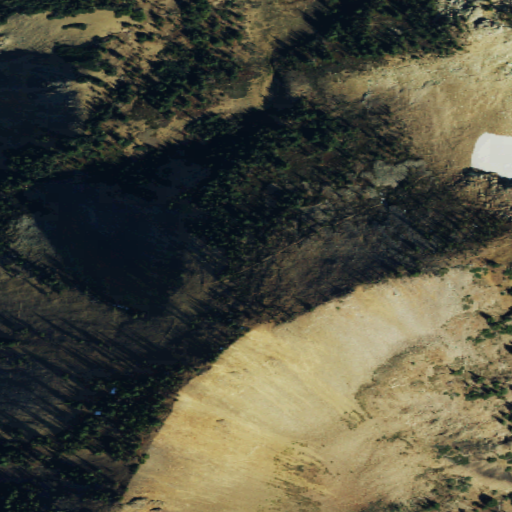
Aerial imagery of ridge(s) in Washington named Nelson Ridge containing barren land, shrub, evergreen forest, grassland, and snow